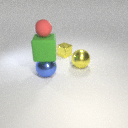
large blue metal sphere to the left of large yellow metal sphere